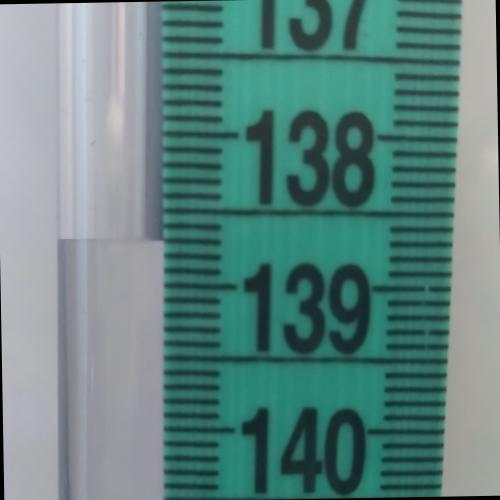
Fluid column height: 138.7 cm